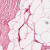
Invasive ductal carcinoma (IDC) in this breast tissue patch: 0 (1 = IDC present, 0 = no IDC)